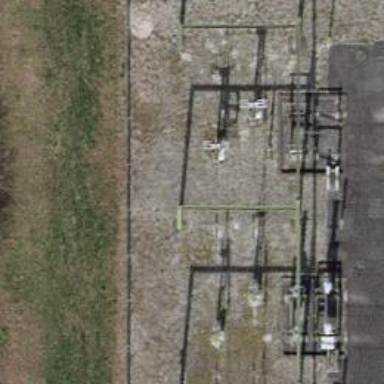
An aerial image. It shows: Switch for power supply.